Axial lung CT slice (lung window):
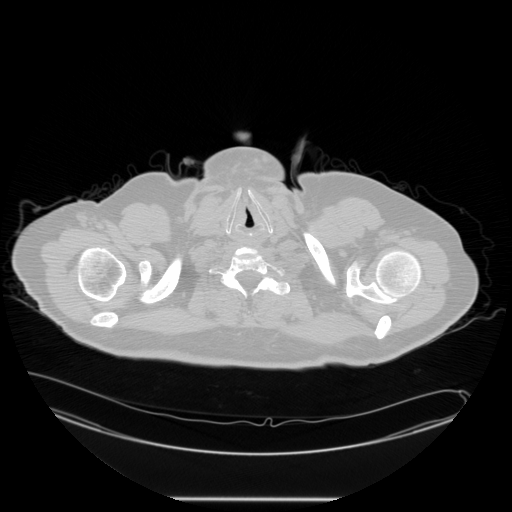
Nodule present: no